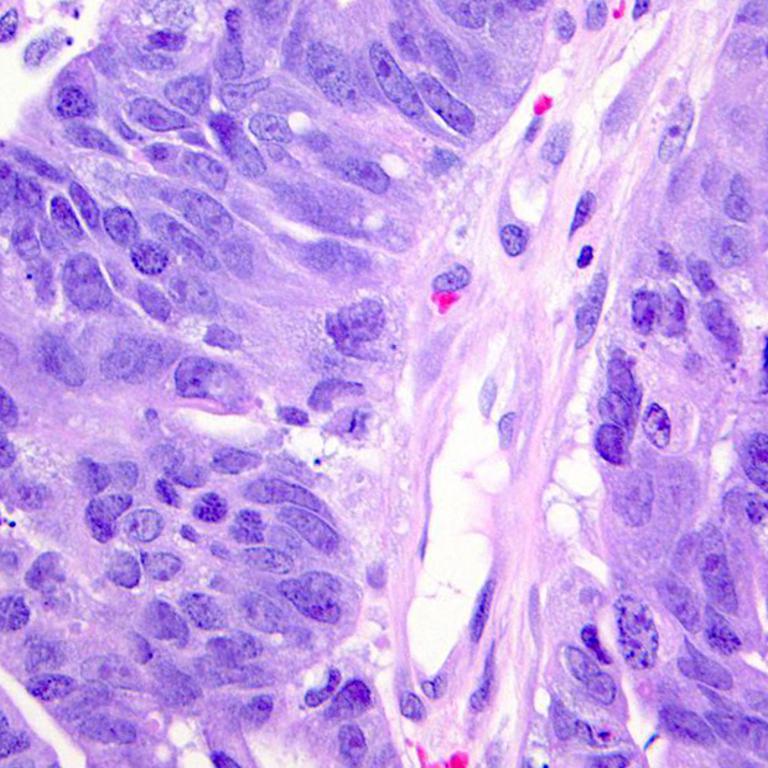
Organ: colon
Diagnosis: adenocarcinomas